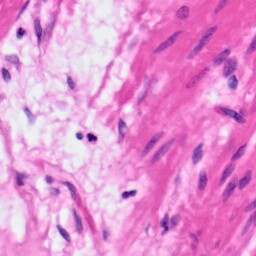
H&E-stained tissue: Pancreatic